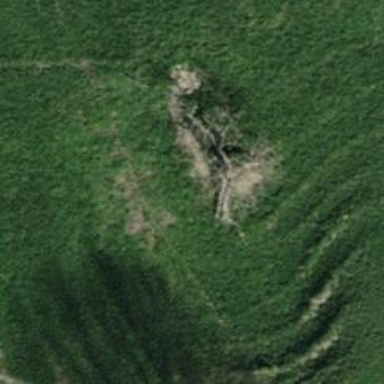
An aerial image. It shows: Beautiful tree in nature.